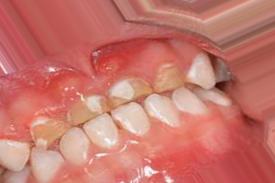
Condition: Caries